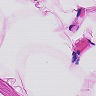
Metastatic tissue present: no